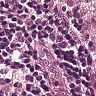
Metastatic tissue present: no